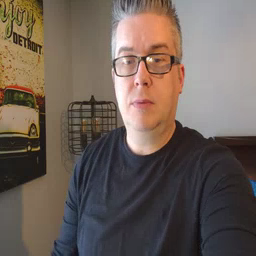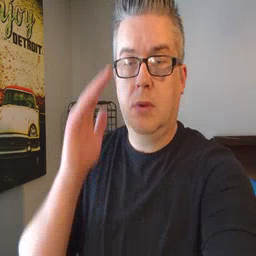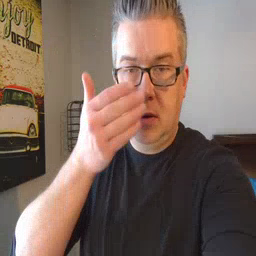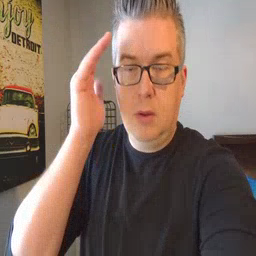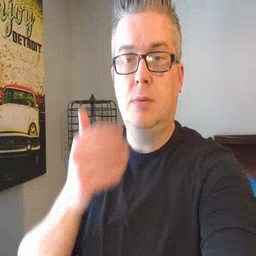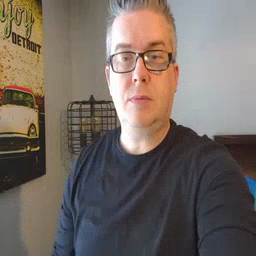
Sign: sleepy